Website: apple
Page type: customer-info-address
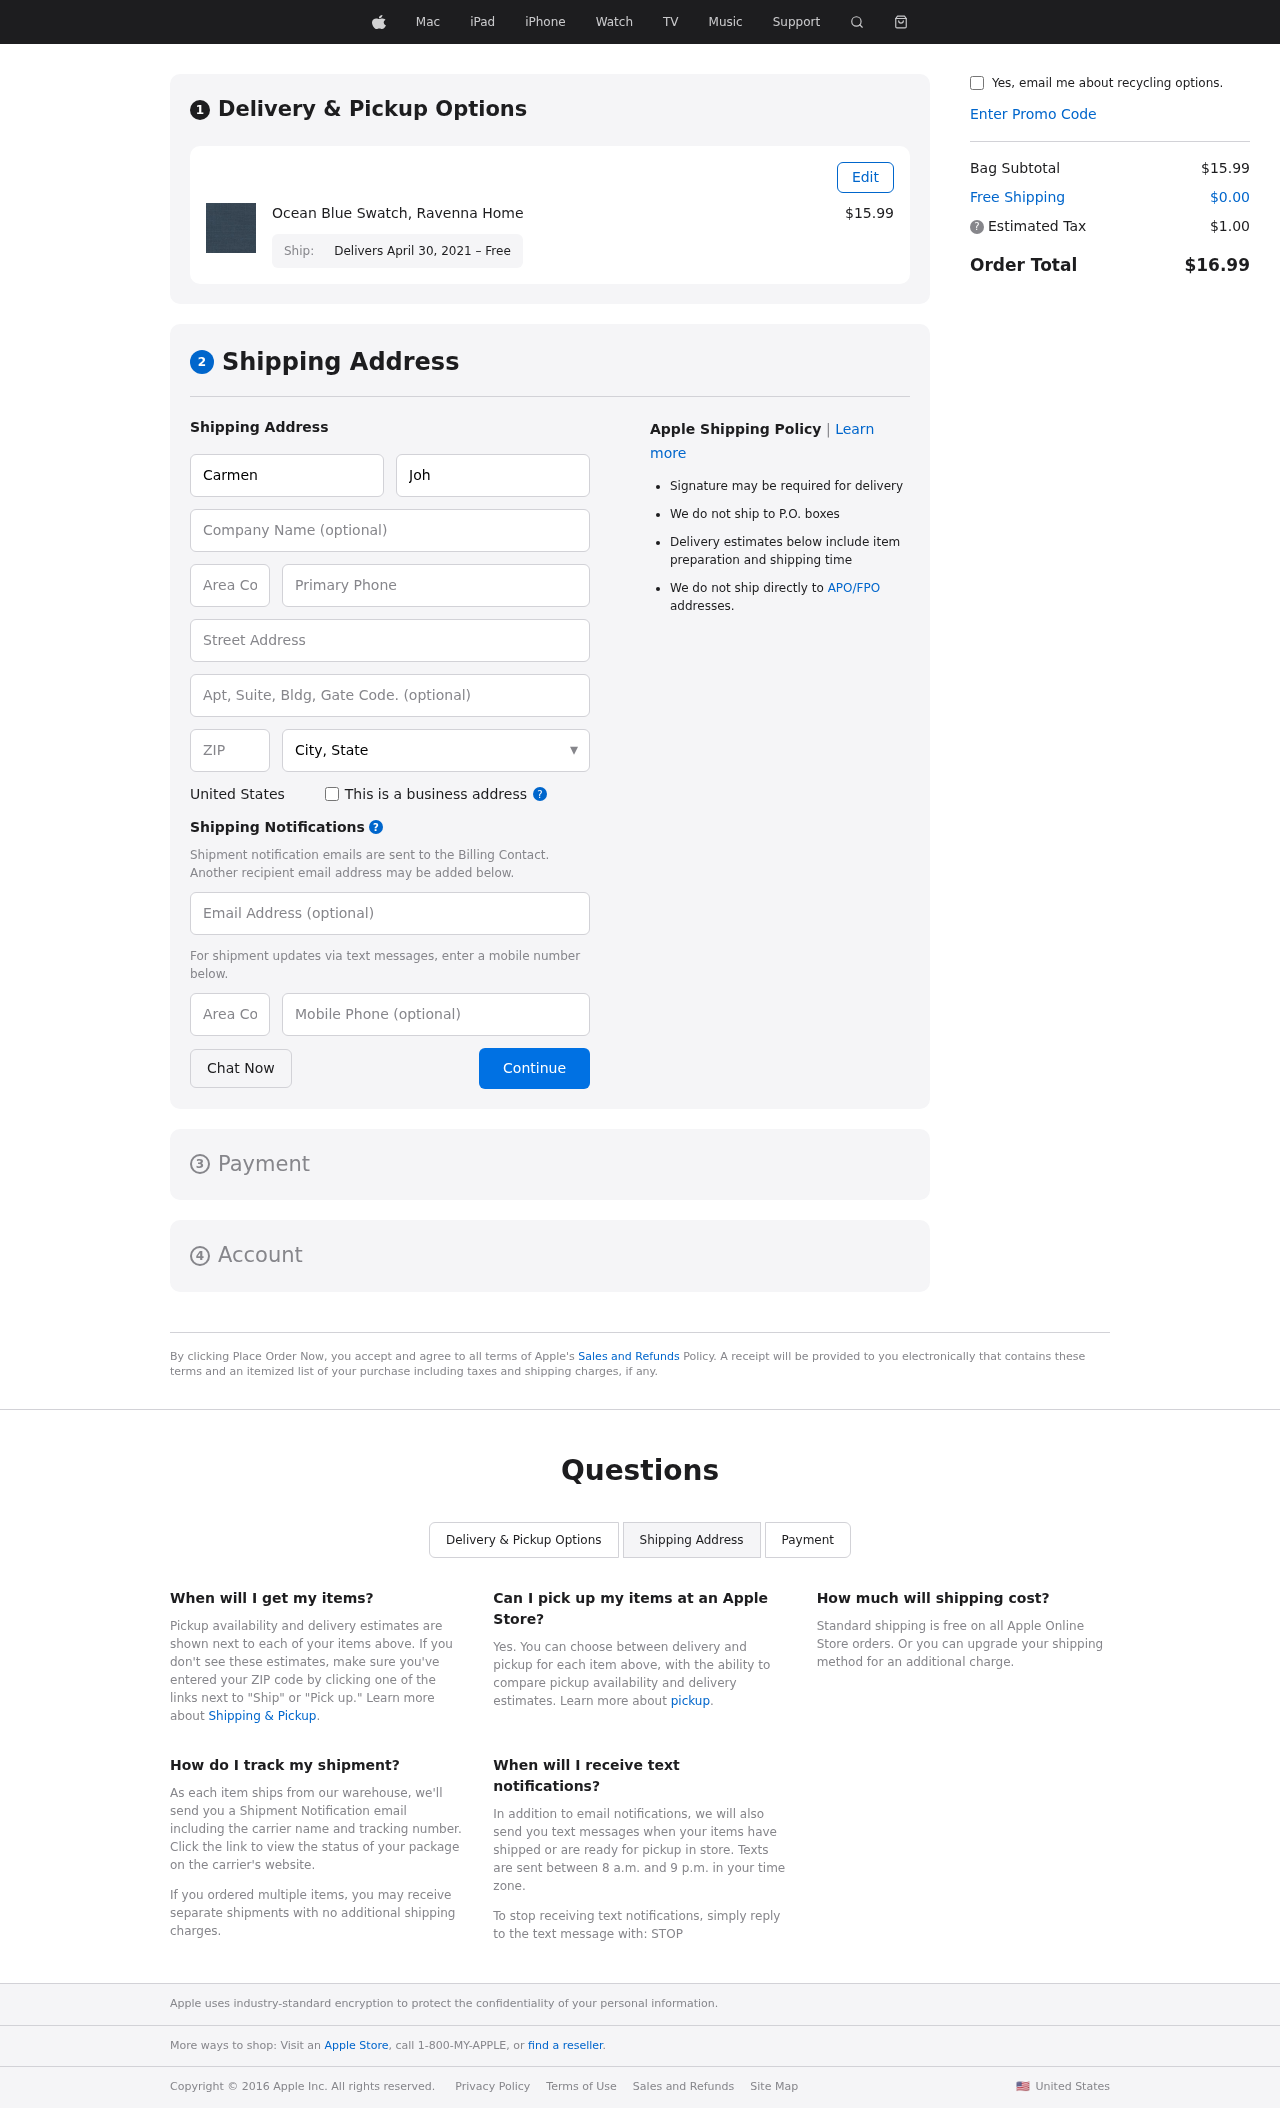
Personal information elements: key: PII_CITY_STATE
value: West Valerie, ID
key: PII_COMPANY
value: Dean, Solis and Morris
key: PII_COUNTRY
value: United States
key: PII_EMAIL
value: cjohnson@yahoo.com
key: PII_FIRSTNAME
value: Carmen
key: PII_LASTNAME
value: Johnson
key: PII_PHONE
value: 9402421194
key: PII_PHONE_AREA
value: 940
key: PII_POSTCODE
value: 20031
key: PII_STREET
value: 4422 Marshall Light Apt. 978
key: PII_STREET2
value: Apt. 532
Product elements: key: PRODUCT1_NAME
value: Ocean Blue Swatch, Ravenna Home
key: PRODUCT1_PRICE
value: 15.99
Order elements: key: ORDER_DELIVERY_DATE
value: Delivers April 30, 2021 – Free
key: ORDER_SUBTOTAL
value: $15.99
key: ORDER_SHIPPING_COST
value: $0.00
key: ORDER_TAX
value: $1.00
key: ORDER_TOTAL
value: $16.99